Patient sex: M
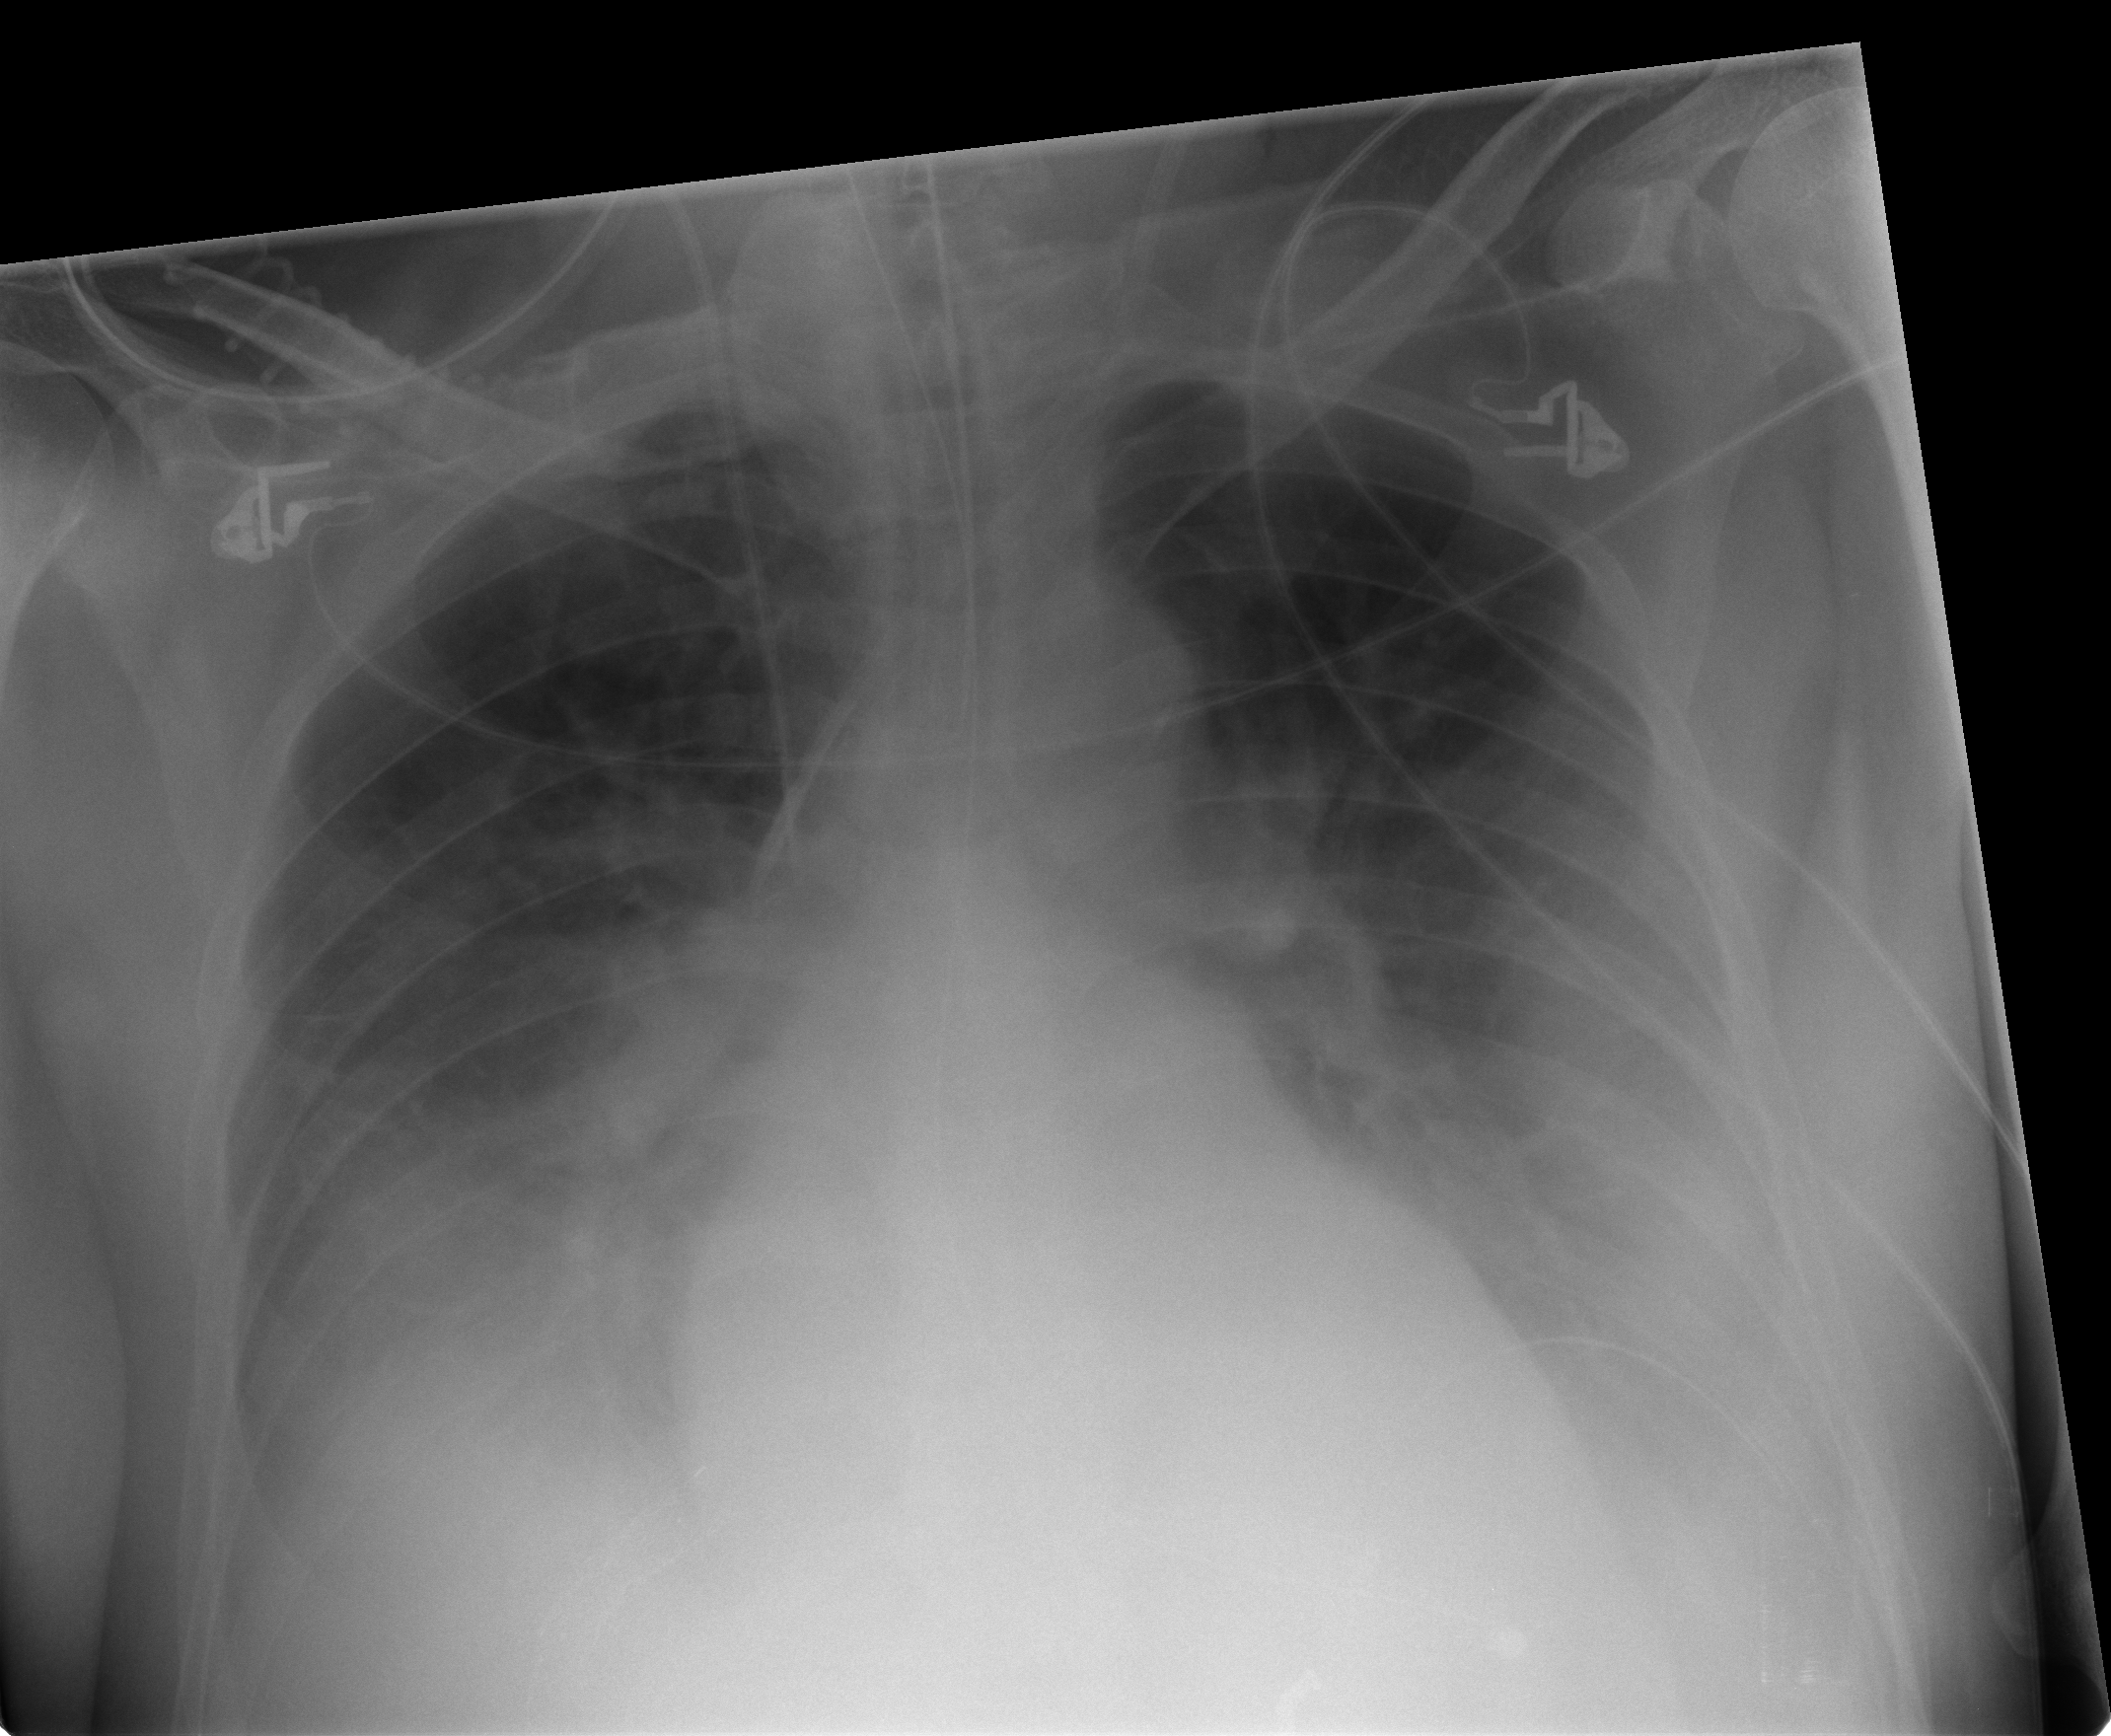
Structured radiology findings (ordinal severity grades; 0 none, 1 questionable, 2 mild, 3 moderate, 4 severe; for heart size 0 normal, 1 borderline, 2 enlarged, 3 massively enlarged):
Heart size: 1
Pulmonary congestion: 2
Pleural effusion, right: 3
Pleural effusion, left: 3
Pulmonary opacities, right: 0
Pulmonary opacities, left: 2
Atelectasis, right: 2
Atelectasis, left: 2